Question: I'm using socket.io in my project and was having trouble emiting data to the server, so I set up a simple test case. I've created a file, 'index.html' which I've opened in Google Chrome (using a file:// address):
'''
<!DOCTYPE html>
<html>
<head>
<script src="https://cdn.socket.io/socket.io-1.2.0.js"></script>
<script type="text/javascript">
var socket = io('http://localhost:8080');
socket.emit('clientDetails', {hello: 'world'});
socket.on('connect', function() {
socket.emit('clientDetails', {hello: 'world'});
});
</script>
</head>
<body></body>
</html>
'''
And I have this verys imple code on my Node server:
'''
var app = require('http').createServer();
var io = require('socket.io')(app);
// Make the server listen on porr 8080
app.listen(8080);
io.on('connect', function(socket) {
console.log("Client connected");
});
io.on('clientDetails', function(socket) {
console.log("Got client details");
});
'''
When I load up the HTML page in Chrome, I get a 'Client connected' message printed by Node. All is good. But I never see a 'Got client details' string.
I suspect there is something wrong with the server as looking in Chrome's network tools I can see the data being sent to the server, at least I think that's what this is:

Why am I not able to capture the client sending data to the server?
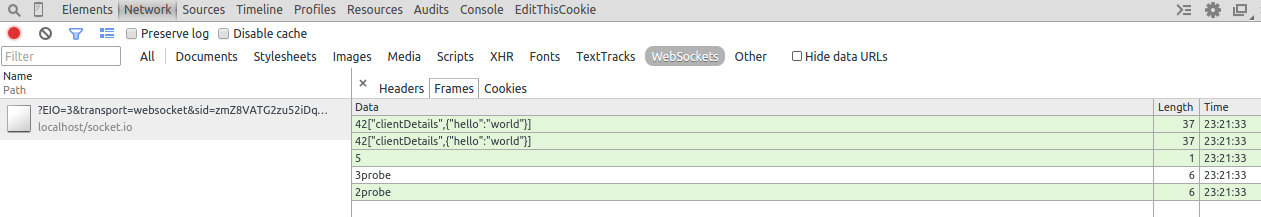
Answer: <URL>, the following:
'''
io.on('connect', function(socket) {
console.log("Client connected");
});
io.on('clientDetails', function(socket) {
console.log("Got client details");
});
'''
Should be
'''
io.on('connect', function(socket) {
console.log("Client connected");
socket.on('clientDetails', function(data) {
console.log("Got client details");
});
});
'''